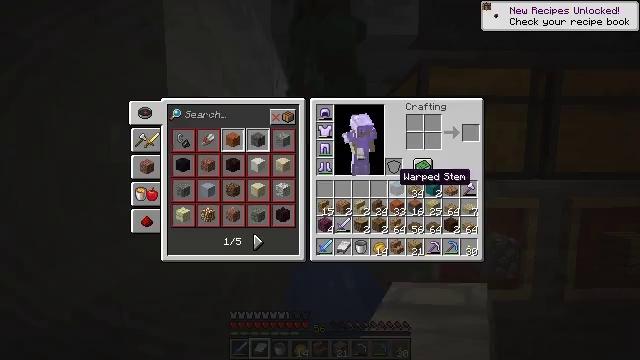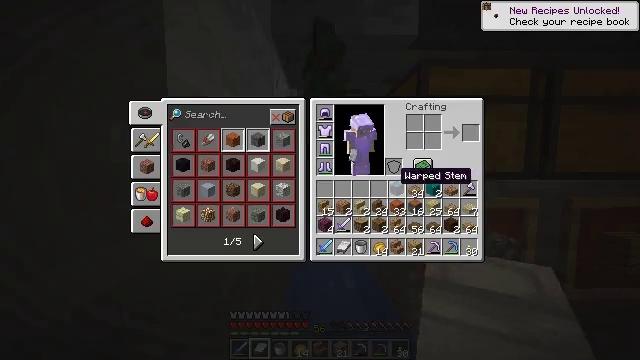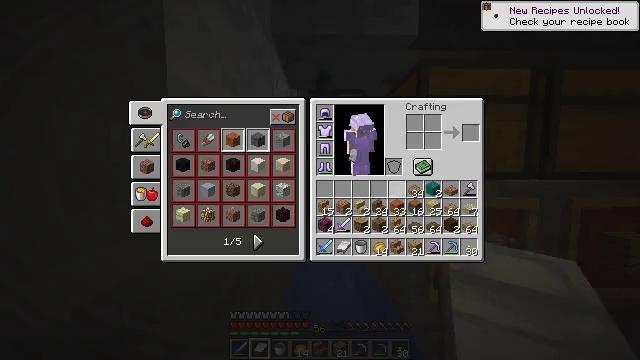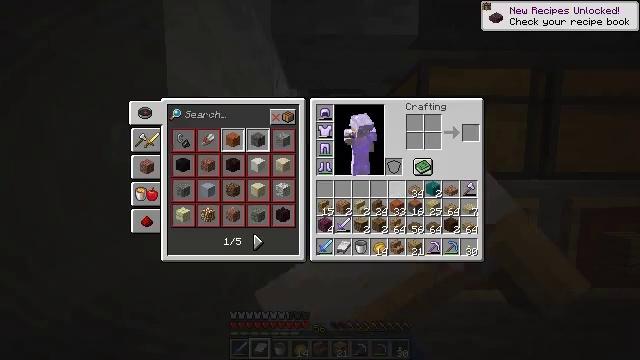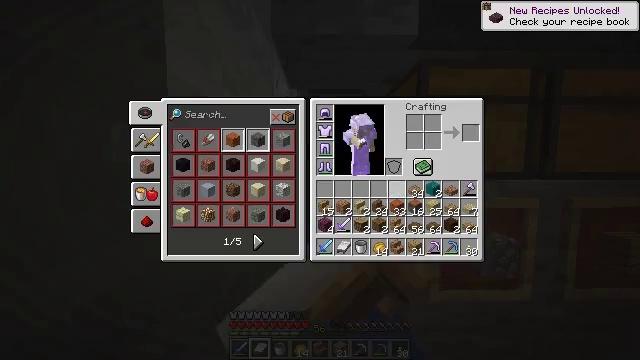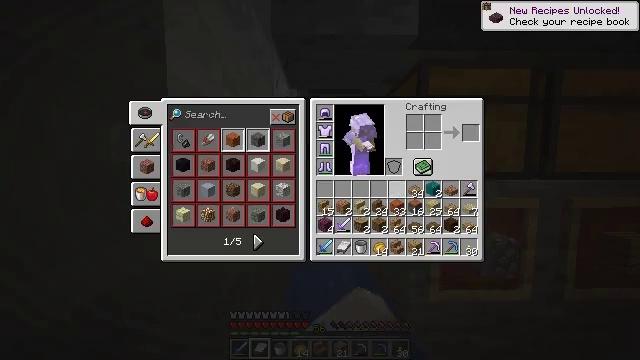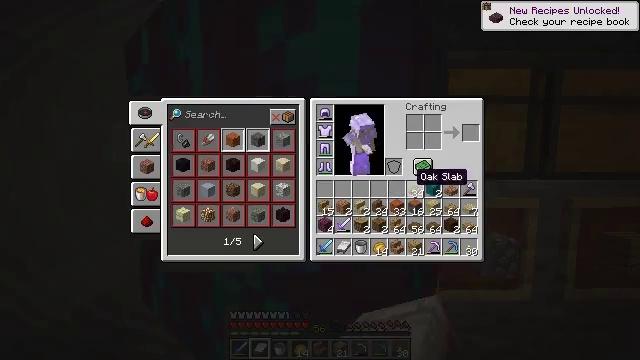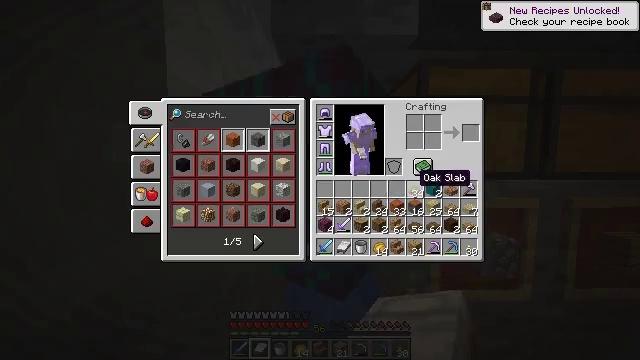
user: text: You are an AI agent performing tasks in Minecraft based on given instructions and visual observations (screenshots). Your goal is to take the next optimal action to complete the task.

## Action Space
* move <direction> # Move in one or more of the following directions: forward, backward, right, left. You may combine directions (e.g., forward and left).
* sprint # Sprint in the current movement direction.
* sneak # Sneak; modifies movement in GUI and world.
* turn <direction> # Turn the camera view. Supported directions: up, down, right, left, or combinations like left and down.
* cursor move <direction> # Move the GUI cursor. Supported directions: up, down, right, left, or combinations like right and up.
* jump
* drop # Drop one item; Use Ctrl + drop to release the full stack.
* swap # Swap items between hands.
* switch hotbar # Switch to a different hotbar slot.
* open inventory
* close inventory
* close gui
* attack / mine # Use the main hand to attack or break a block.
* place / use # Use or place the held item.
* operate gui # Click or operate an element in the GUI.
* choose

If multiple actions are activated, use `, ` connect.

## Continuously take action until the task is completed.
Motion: motion action
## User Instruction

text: Remove a warped stem from the inventory.
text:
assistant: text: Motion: sprint, open gui
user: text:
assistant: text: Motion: sprint, drop
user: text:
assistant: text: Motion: sprint, drop
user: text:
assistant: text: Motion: sprint
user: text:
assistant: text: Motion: sprint
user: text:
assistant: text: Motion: sprint
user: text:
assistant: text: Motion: sprint
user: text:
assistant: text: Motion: sprint, drop